Question: In my webpage I have a div with border-radius:50%; inside that div I have added an image, when hover on that image, it scales in to 1.2. this thing works properly in mozilla, but when I comes to chrome and safari, the image scales by overflowing it than the circular div (border-radius:50%), why this is happening. is there any method to solve this ?
'''
<div class="work-round">
<img src="images/latestwork_01.png">
</div>
'''
'''
.work-round {
border: 5px solid rgba(255, 255, 255, 0.5);
border-radius: 50%;
margin: 10px auto;
max-height: 250px;
overflow: hidden;
width: 250px;
}
.work-round img {
background: none repeat scroll 0 0 #fff;
height: 100%;
min-height: 240px;
transition: all 0.5s ease-out 0s;
width: 350px;
}
.work-round img:hover {
opacity: 0.9;
transform: scale(1.2);
}
'''
<URL>
screenshot on hover
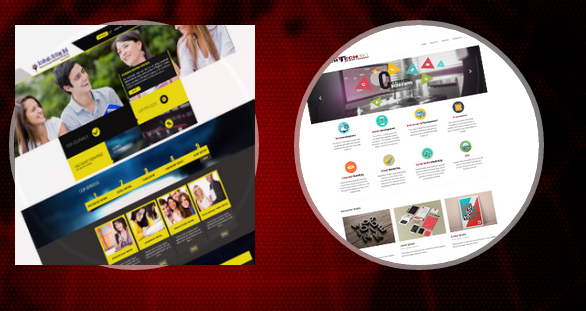
Answer: Solution found by nickspiel here: <URL>
See:
<URL>
'''
.work-round {
-webkit-mask-image: -webkit-radial-gradient(white, black);
'''
To get partial support on Safari:
<URL>